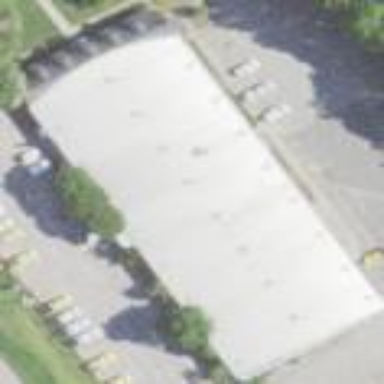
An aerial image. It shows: Commercial building.